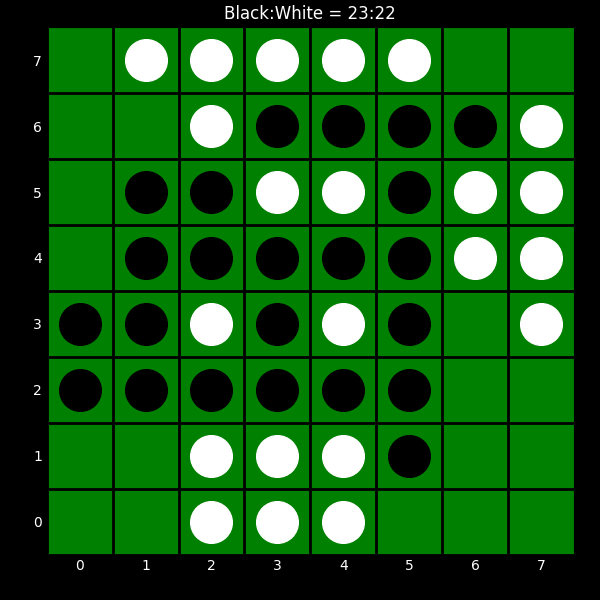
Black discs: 23
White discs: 22